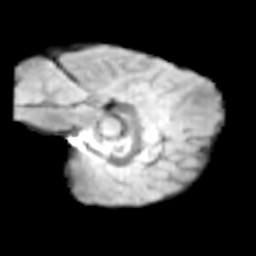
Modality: T2w
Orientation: sagittal
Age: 9
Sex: female
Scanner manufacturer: siemens
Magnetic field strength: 3 T
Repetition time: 3.8 s
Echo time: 0.07 s